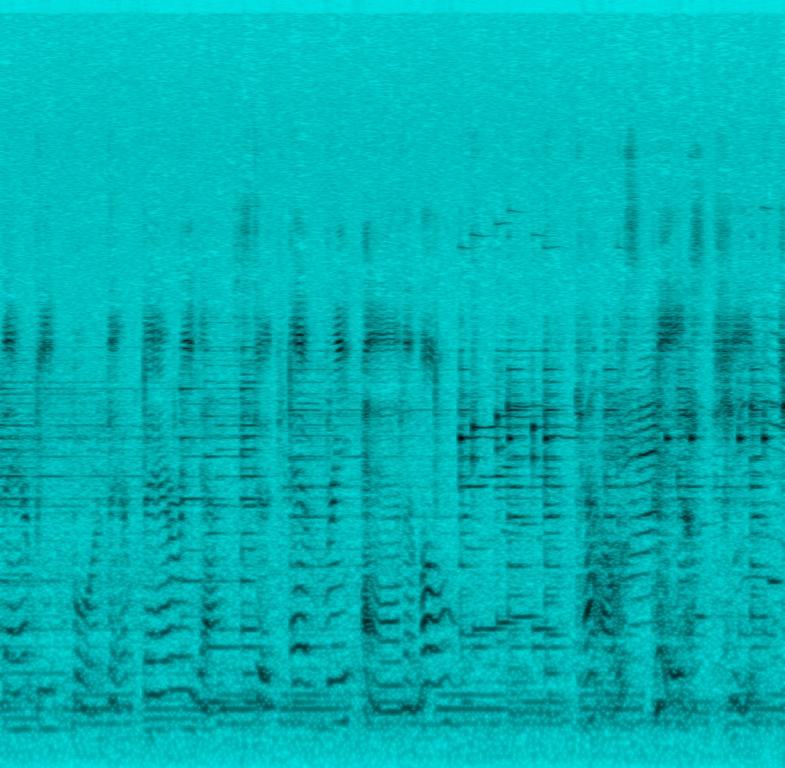
This song contains a male voice singing together with kids singing and giggling. A piano is playing a melody along with other keyboard sounds. This song may be playing in a kids tv-show.